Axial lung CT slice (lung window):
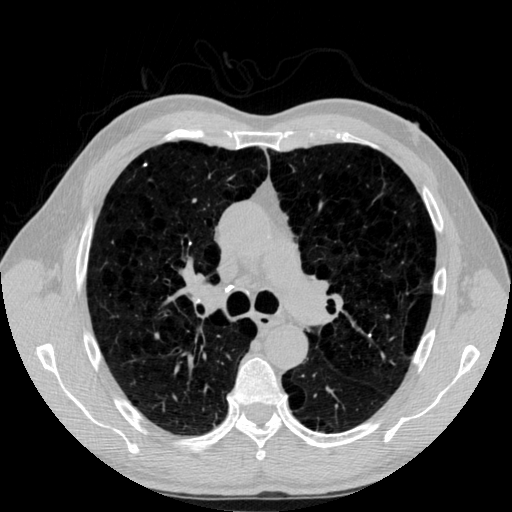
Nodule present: no